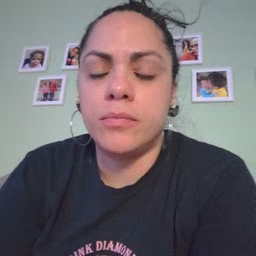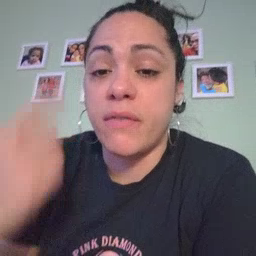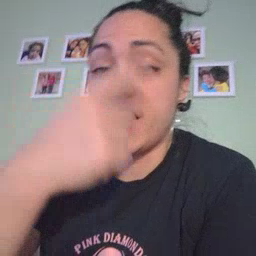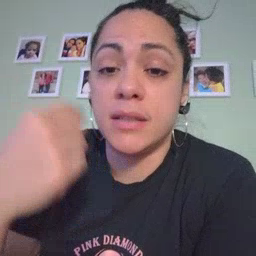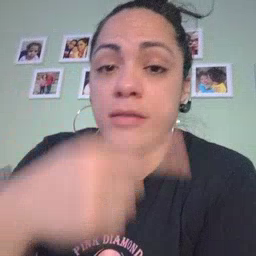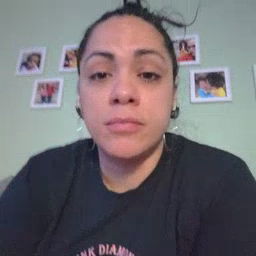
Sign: face